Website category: movie
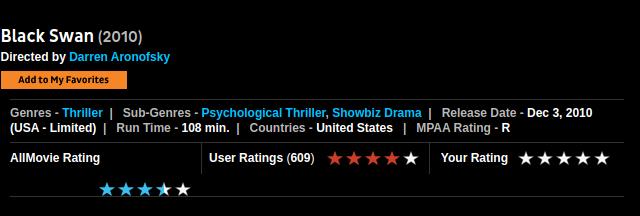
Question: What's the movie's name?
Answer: Black Swan

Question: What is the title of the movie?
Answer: Black Swan

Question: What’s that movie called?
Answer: Black Swan

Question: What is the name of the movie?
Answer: Black Swan

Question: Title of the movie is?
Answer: Black Swan

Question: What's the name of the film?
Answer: Black Swan

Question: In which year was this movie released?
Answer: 2010

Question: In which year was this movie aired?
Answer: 2010

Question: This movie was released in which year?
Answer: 2010

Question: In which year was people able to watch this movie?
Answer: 2010

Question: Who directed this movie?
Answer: Darren Aronofsky

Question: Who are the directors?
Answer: Darren Aronofsky

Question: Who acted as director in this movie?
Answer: Darren Aronofsky

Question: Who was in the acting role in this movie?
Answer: Darren Aronofsky

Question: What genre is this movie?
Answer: Thriller

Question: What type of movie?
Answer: Thriller

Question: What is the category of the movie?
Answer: Thriller

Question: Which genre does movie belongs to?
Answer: Thriller

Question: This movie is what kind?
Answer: Thriller

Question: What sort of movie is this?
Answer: Thriller

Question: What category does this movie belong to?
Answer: Thriller

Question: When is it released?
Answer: Dec 3, 2010 (USA - Limited)

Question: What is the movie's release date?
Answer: Dec 3, 2010 (USA - Limited)

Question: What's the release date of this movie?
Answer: Dec 3, 2010 (USA - Limited)

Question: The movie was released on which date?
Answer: Dec 3, 2010 (USA - Limited)

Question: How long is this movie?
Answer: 108 min.

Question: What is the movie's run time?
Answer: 108 min.

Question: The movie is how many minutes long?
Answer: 108 min.

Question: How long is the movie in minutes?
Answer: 108 min.

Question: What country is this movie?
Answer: United States

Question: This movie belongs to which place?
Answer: United States

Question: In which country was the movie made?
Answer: United States

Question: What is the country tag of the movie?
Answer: United States

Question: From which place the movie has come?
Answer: United States